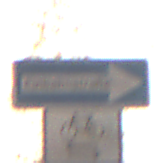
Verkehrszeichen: EinbahnstrasseRechtsweisend
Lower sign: RichtungsangabeDurchPfeile9
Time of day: SunriseSunset
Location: Roofed (Suburban)
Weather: Clear
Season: NotSpecified
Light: Natural